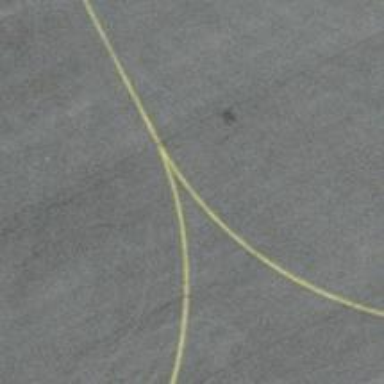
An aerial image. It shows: View of taxiway at the airport.